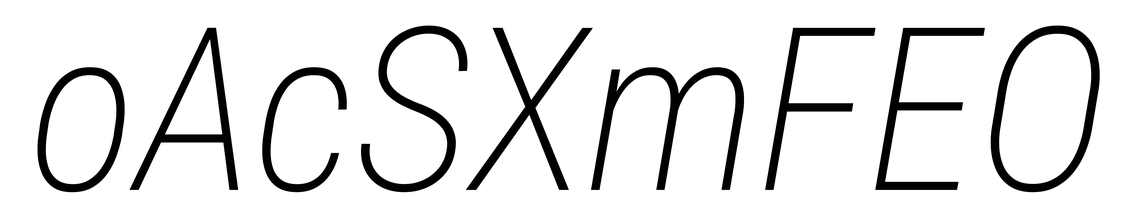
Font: Roboto-Italic_Condensed_ExtraLight_Italic